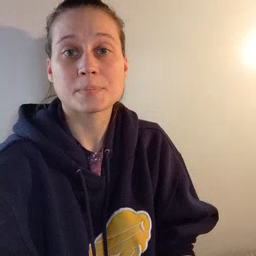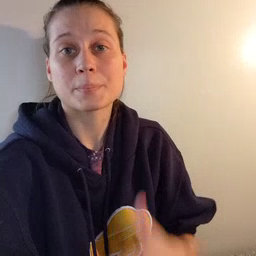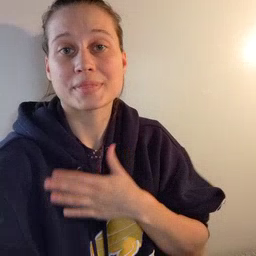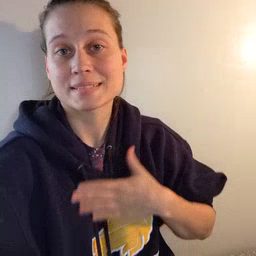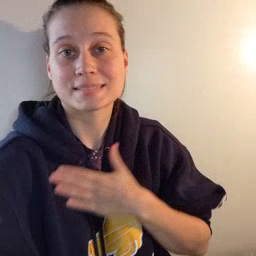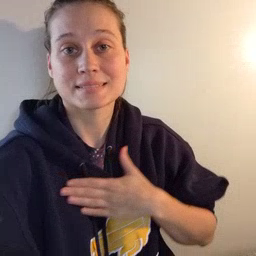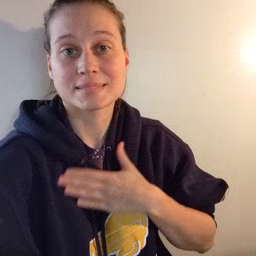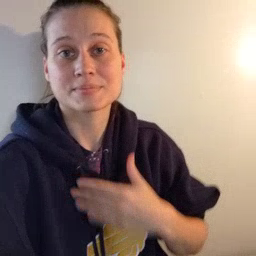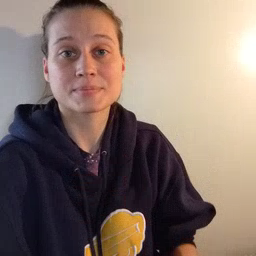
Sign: please